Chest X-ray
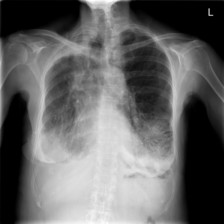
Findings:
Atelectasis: negative
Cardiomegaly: negative
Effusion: positive
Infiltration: negative
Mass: negative
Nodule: negative
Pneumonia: negative
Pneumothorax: negative
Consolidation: negative
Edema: negative
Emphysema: negative
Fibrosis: negative
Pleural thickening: negative
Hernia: negative